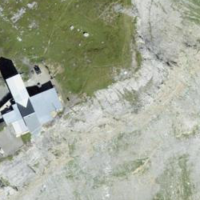
EUNIS habitat code: 23
Species observed at this site:
Oxytropis campestris
Oenanthe oenanthe
Parnassia palustris
Gypaetus barbatus
Anthus spinoletta
Turdus viscivorus
Buteo buteo
Prunella collaris
Lagopus muta
Agriades glandon
Phoenicurus ochruros
Tichodroma muraria
Falco tinnunculus
Corvus corax
Saxifraga moschata
Setina aurita
Rupicapra rupicapra
Monticola saxatilis
Montifringilla nivalis
Fringilla coelebs
Ptyonoprogne rupestris
Capra ibex
Tachymarptis melba
Milvus milvus
Pyrrhocorax pyrrhocorax
Pyrrhocorax graculus
Aquila chrysaetos
Motacilla alba